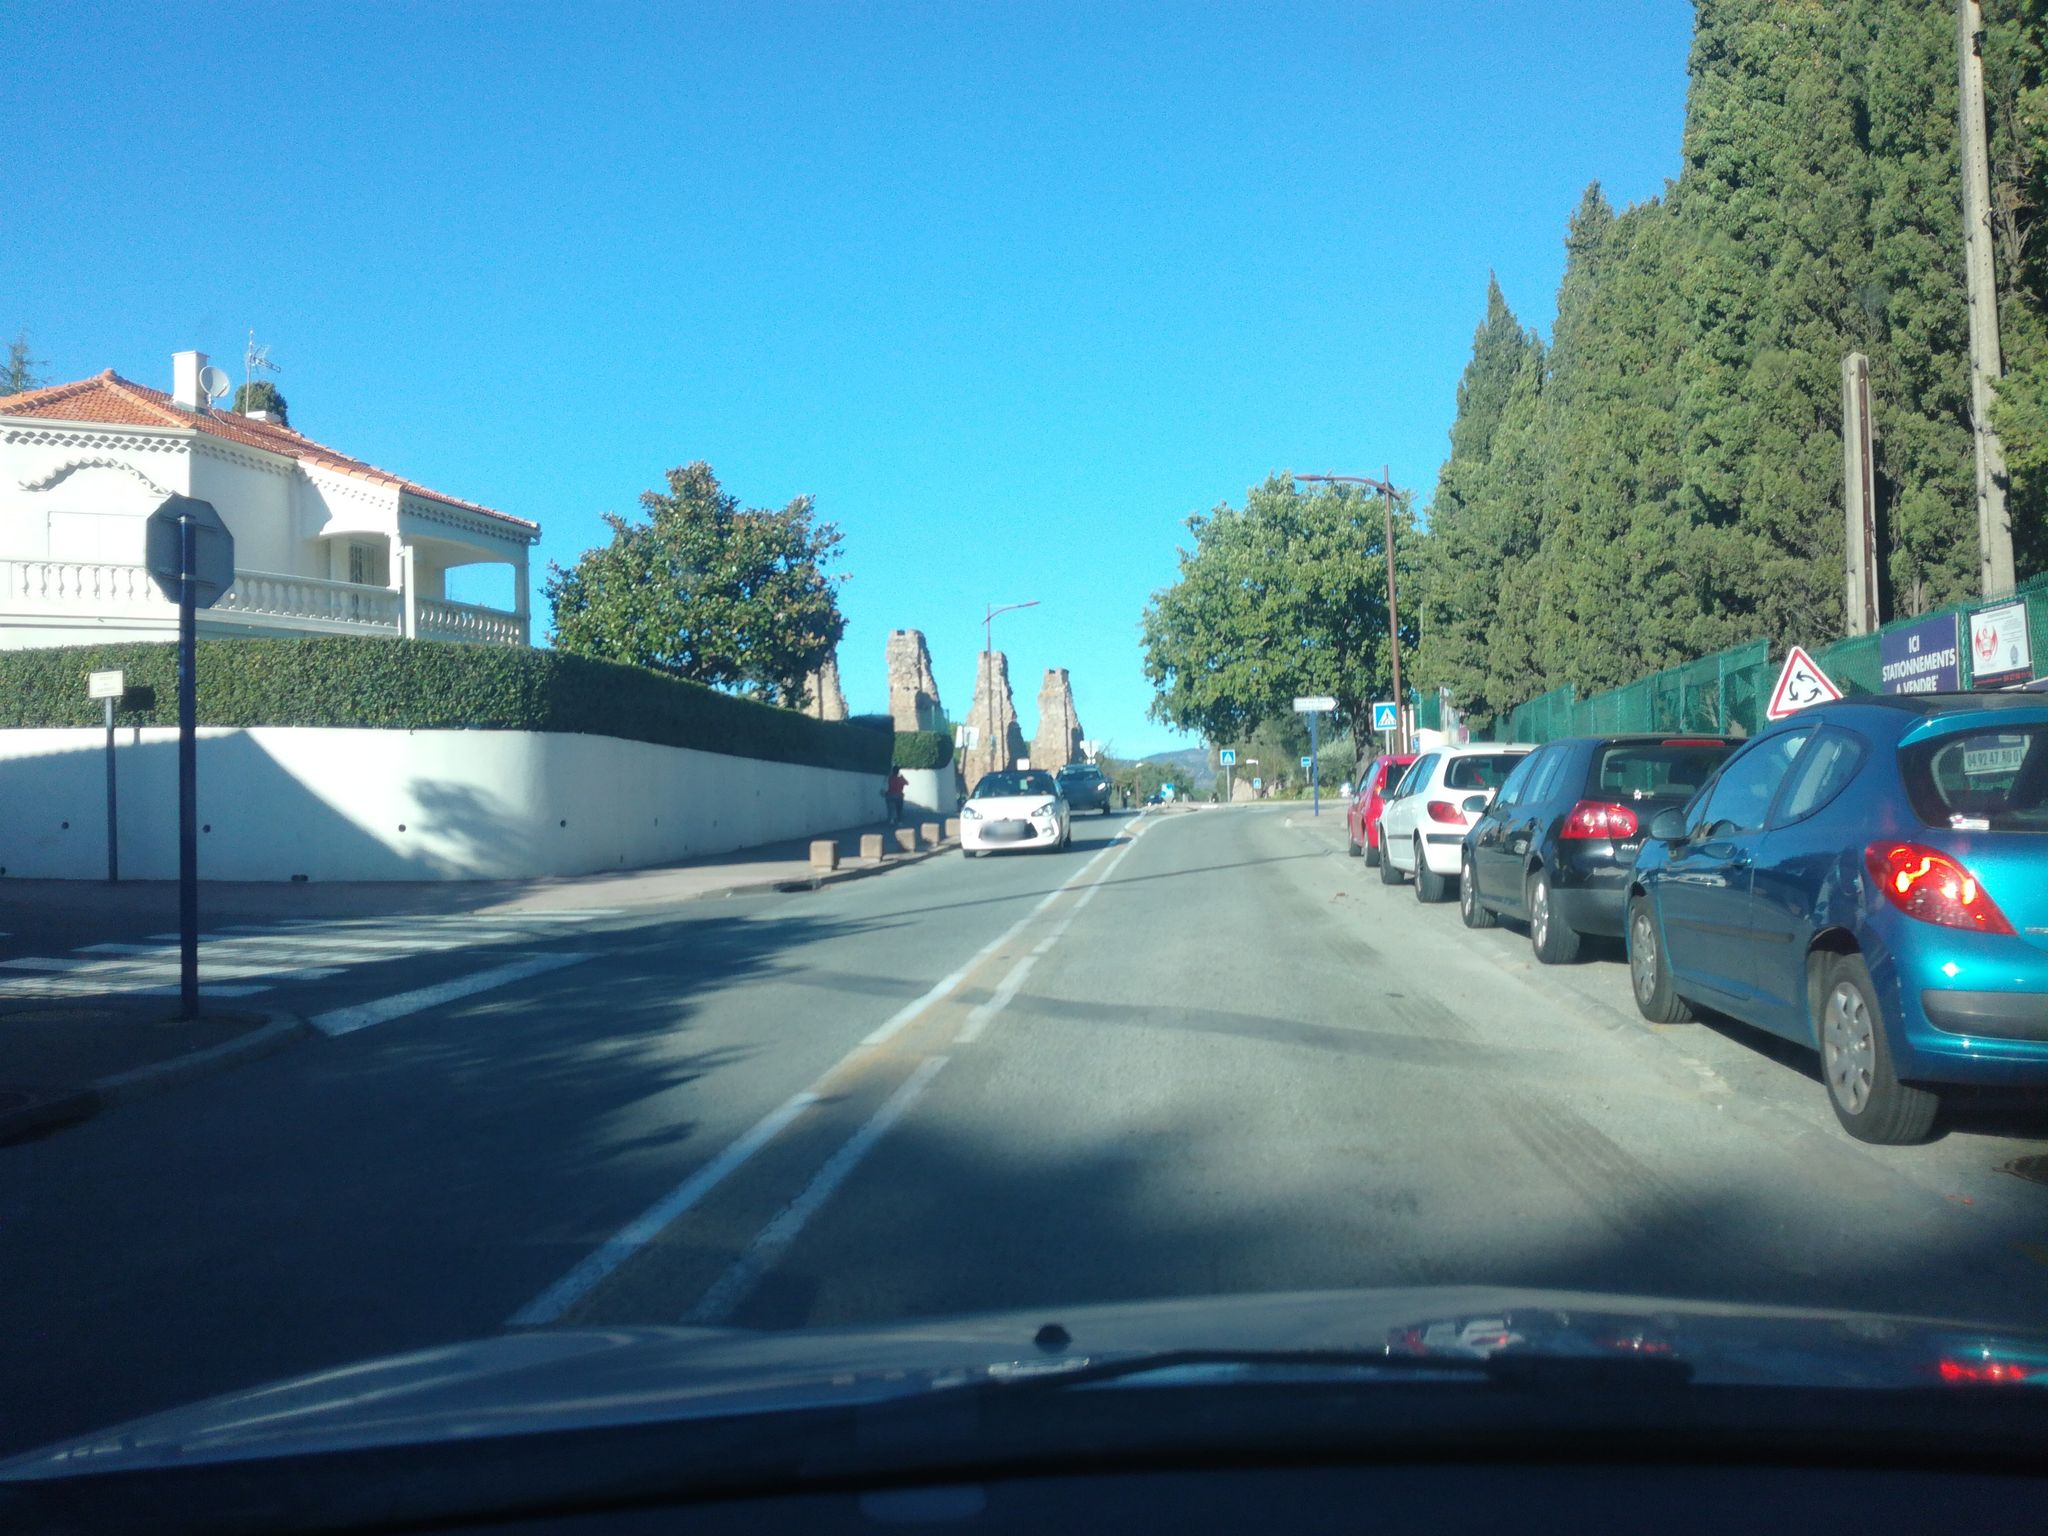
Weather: clear
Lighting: day
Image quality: good
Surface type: driving surface
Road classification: secondary
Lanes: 2
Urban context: dense urban cluster
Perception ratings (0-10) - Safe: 2.05, Lively: 8.18, Beautiful: 4.2, Boring: 4.17, Depressing: 5.45, Wealthy: 2.83